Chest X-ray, AP view. Patient: 12 years old, sex F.
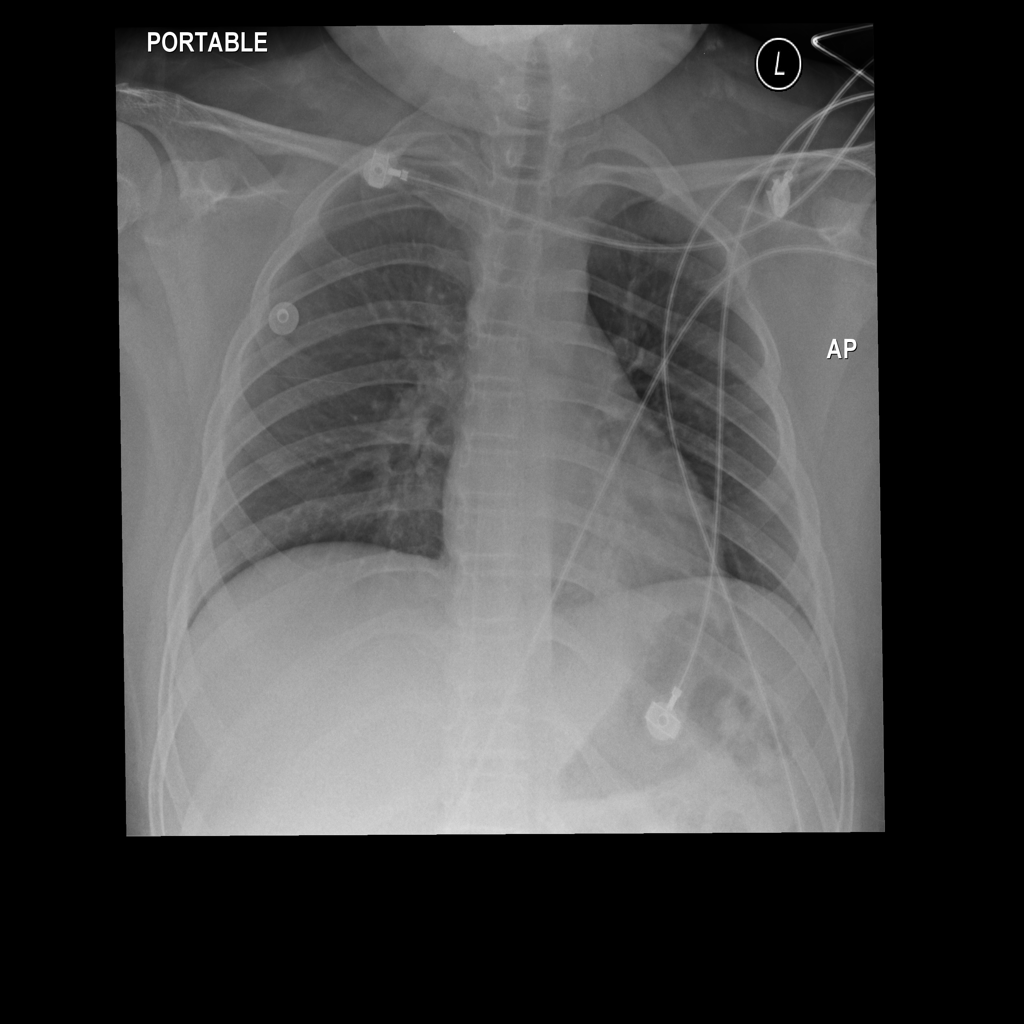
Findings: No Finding